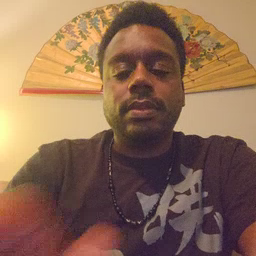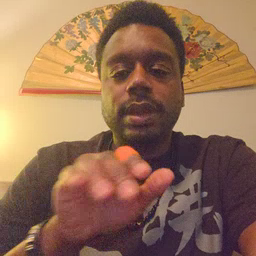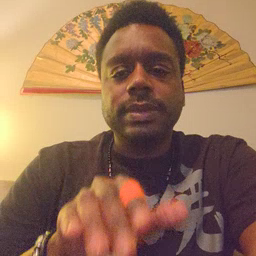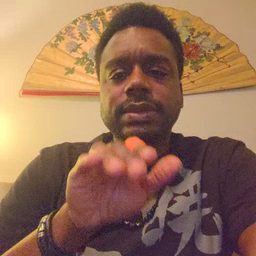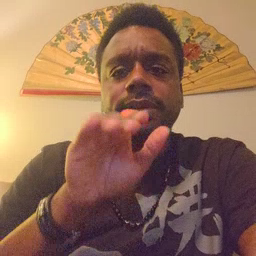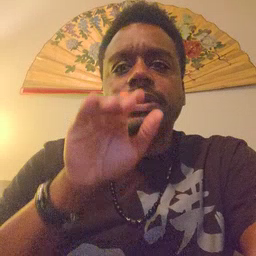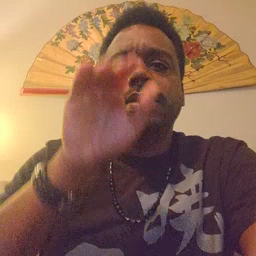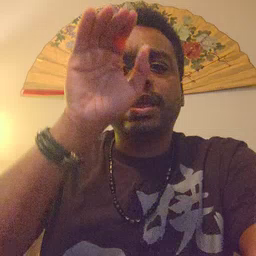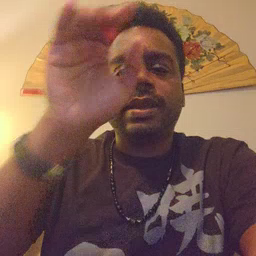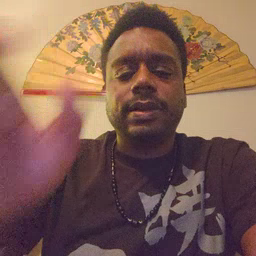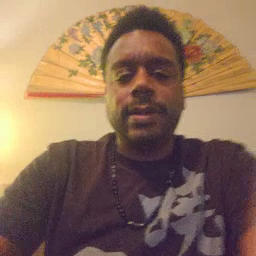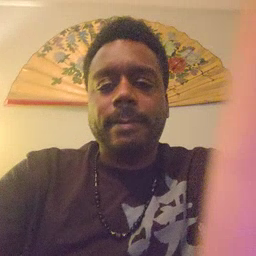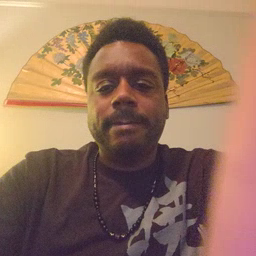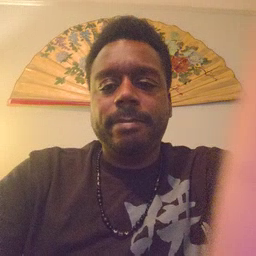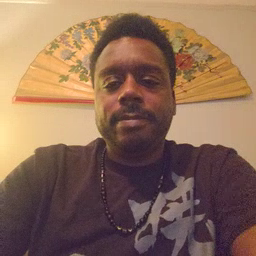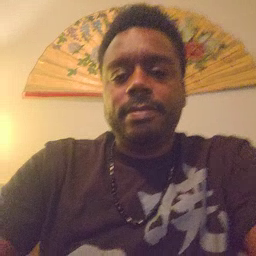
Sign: stairs